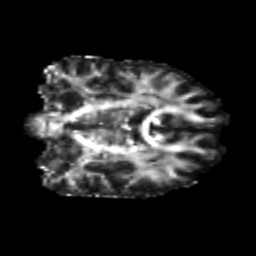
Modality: FA
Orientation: coronal
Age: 24
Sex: female
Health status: healthy
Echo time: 0.074 s